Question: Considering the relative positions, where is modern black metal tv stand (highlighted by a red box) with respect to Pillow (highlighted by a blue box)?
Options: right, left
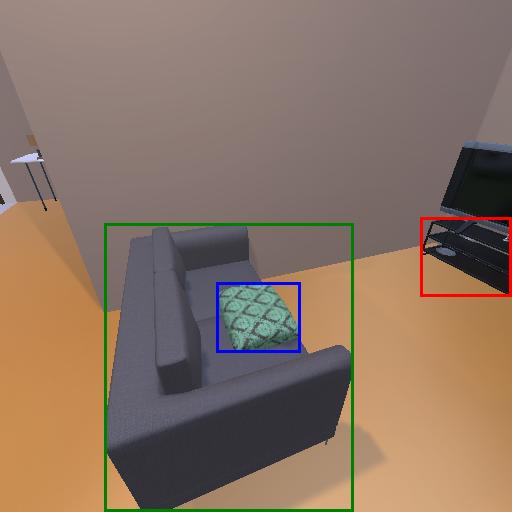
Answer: right